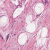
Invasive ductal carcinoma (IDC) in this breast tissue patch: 0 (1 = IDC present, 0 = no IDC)